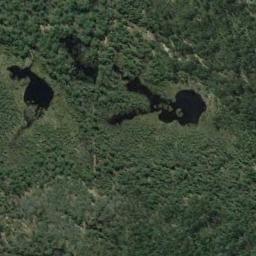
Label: wetland